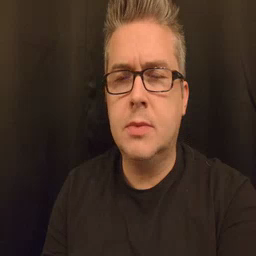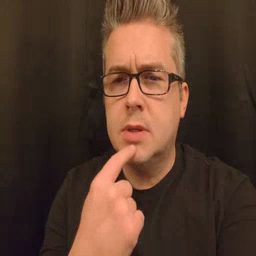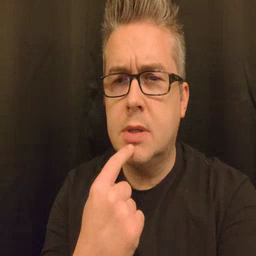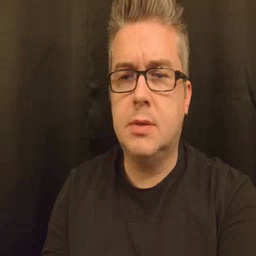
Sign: say